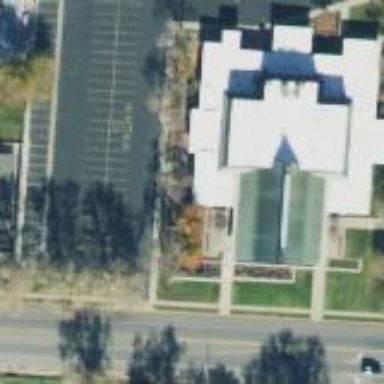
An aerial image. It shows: Building that is place of worship.